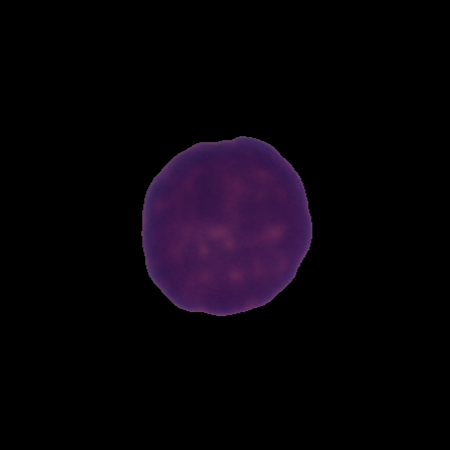
Label: healthy